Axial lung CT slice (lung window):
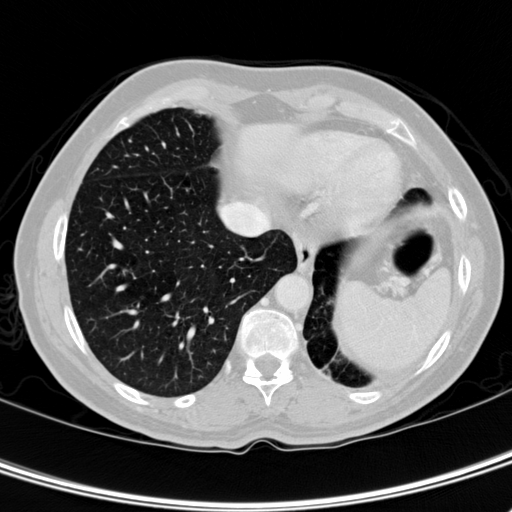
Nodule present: no